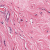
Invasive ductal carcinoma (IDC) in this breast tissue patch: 0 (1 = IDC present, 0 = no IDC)